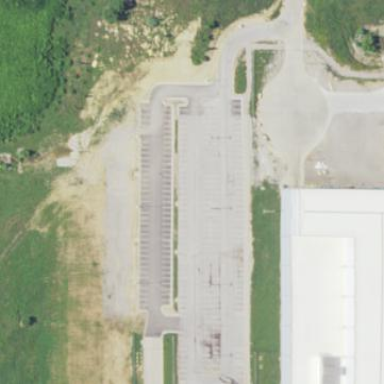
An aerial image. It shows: Parking area with asphalt surface.